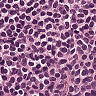
Metastatic tissue present: no